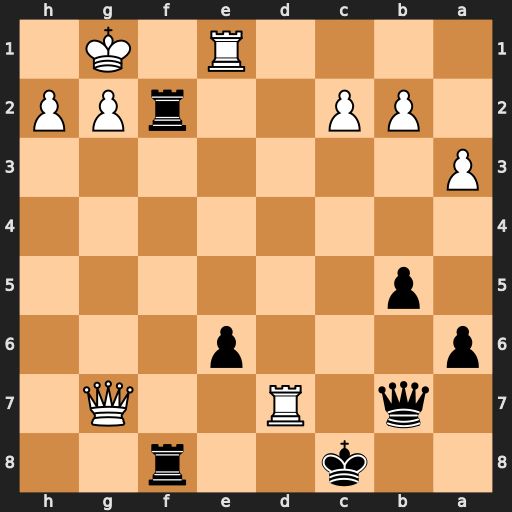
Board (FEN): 2k2r2/1q1R2Q1/p3p3/1p6/8/P7/1PP2rPP/4R1K1
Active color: b
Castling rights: -
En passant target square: -
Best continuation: Qxd7 Qxd7+ Kxd7